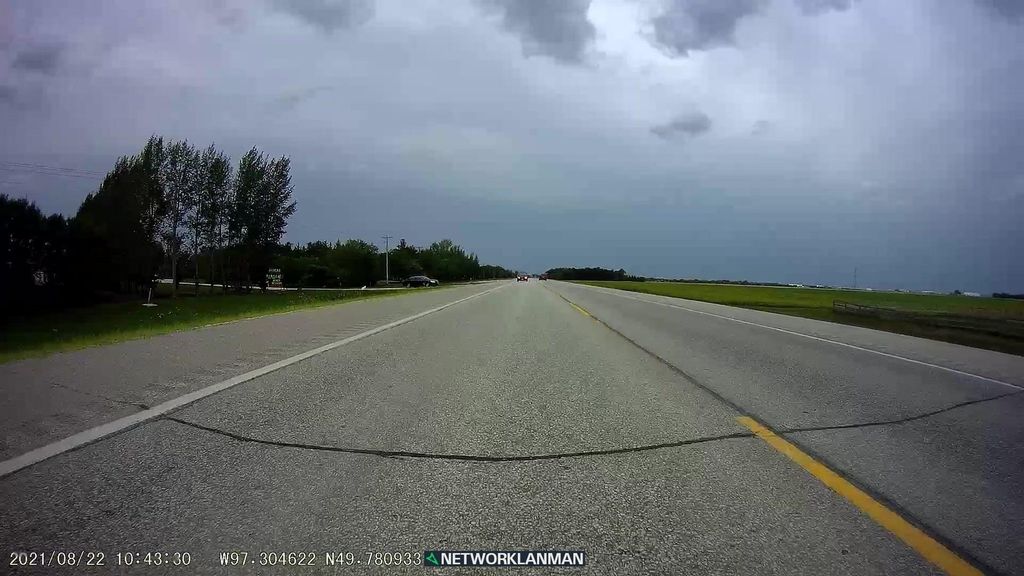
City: winnipeg